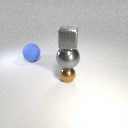
small brown metal sphere below large gray metal sphere